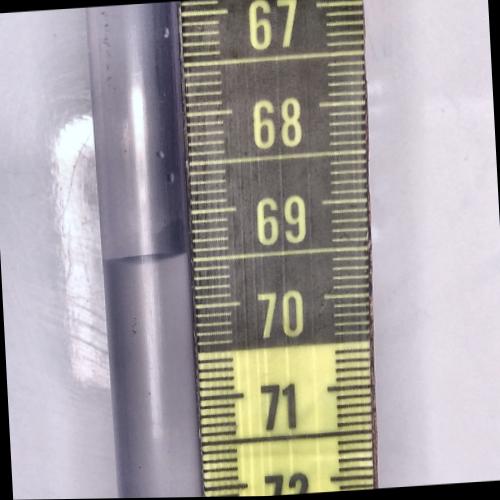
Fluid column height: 69.4 cm